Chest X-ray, PA view. Patient: 66 years old, sex M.
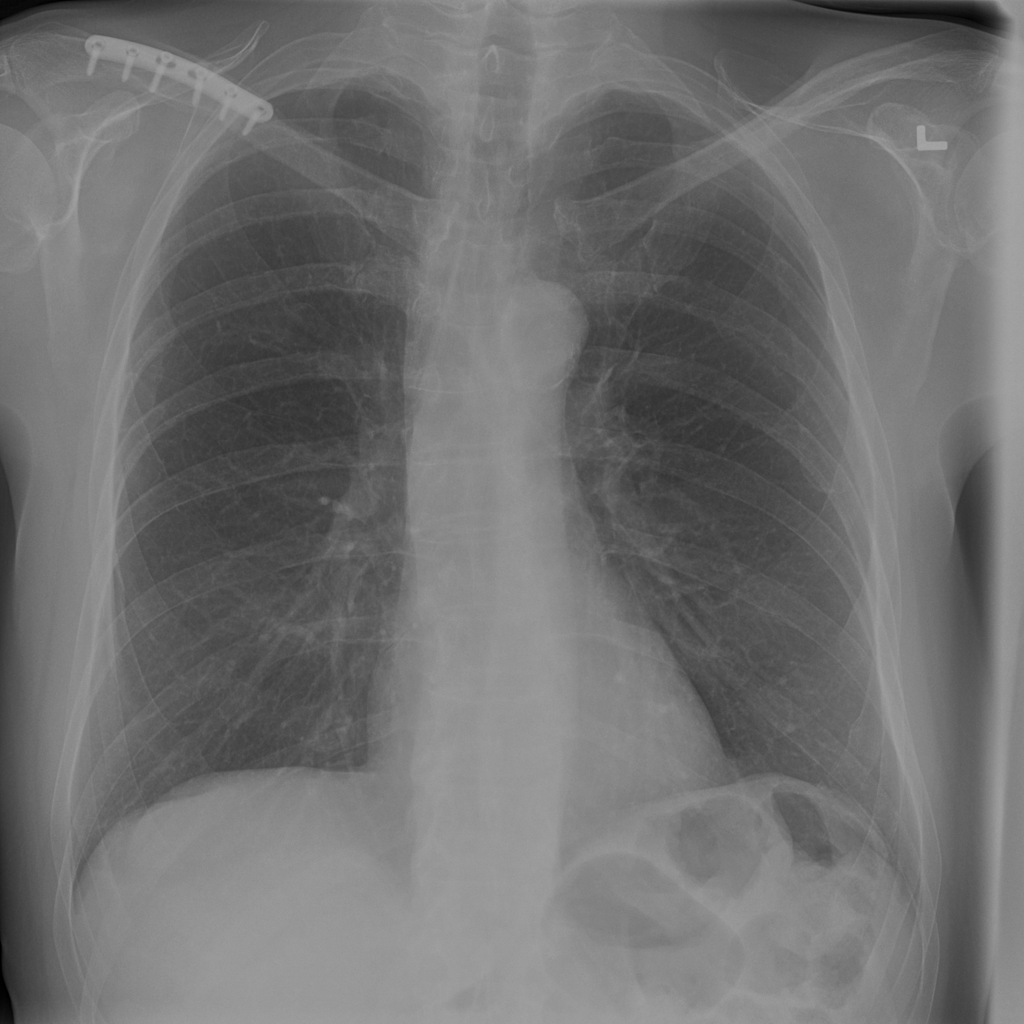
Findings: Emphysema